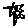
Label: flower